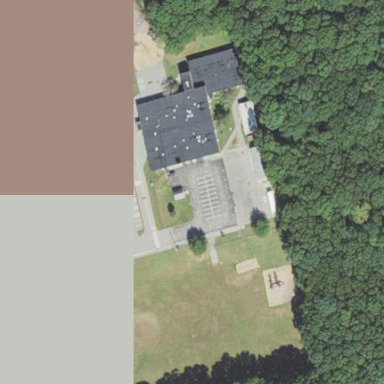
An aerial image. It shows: School.